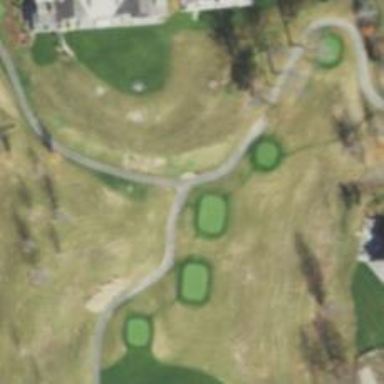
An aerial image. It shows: Pathway for golfing.